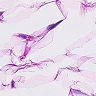
Metastatic tissue present: no